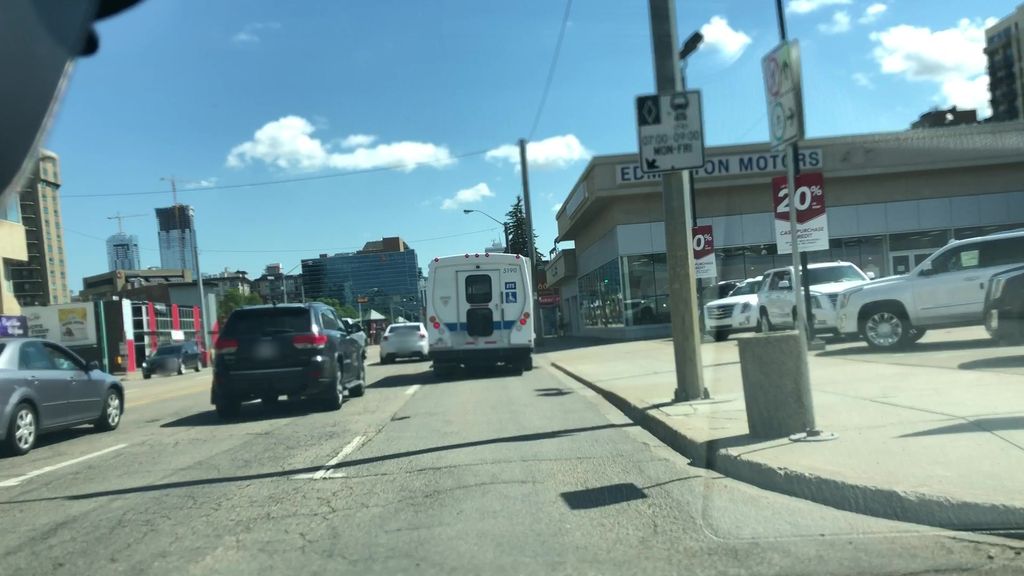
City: edmonton